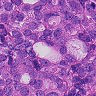
Metastatic tissue present: yes